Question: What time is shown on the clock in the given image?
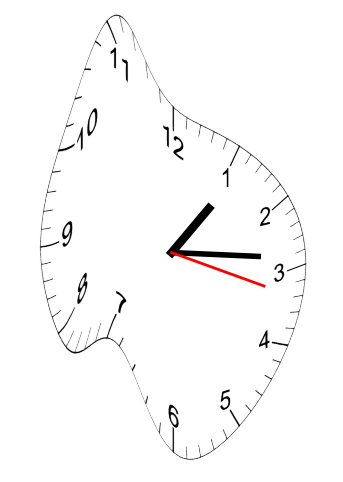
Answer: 01:14:17